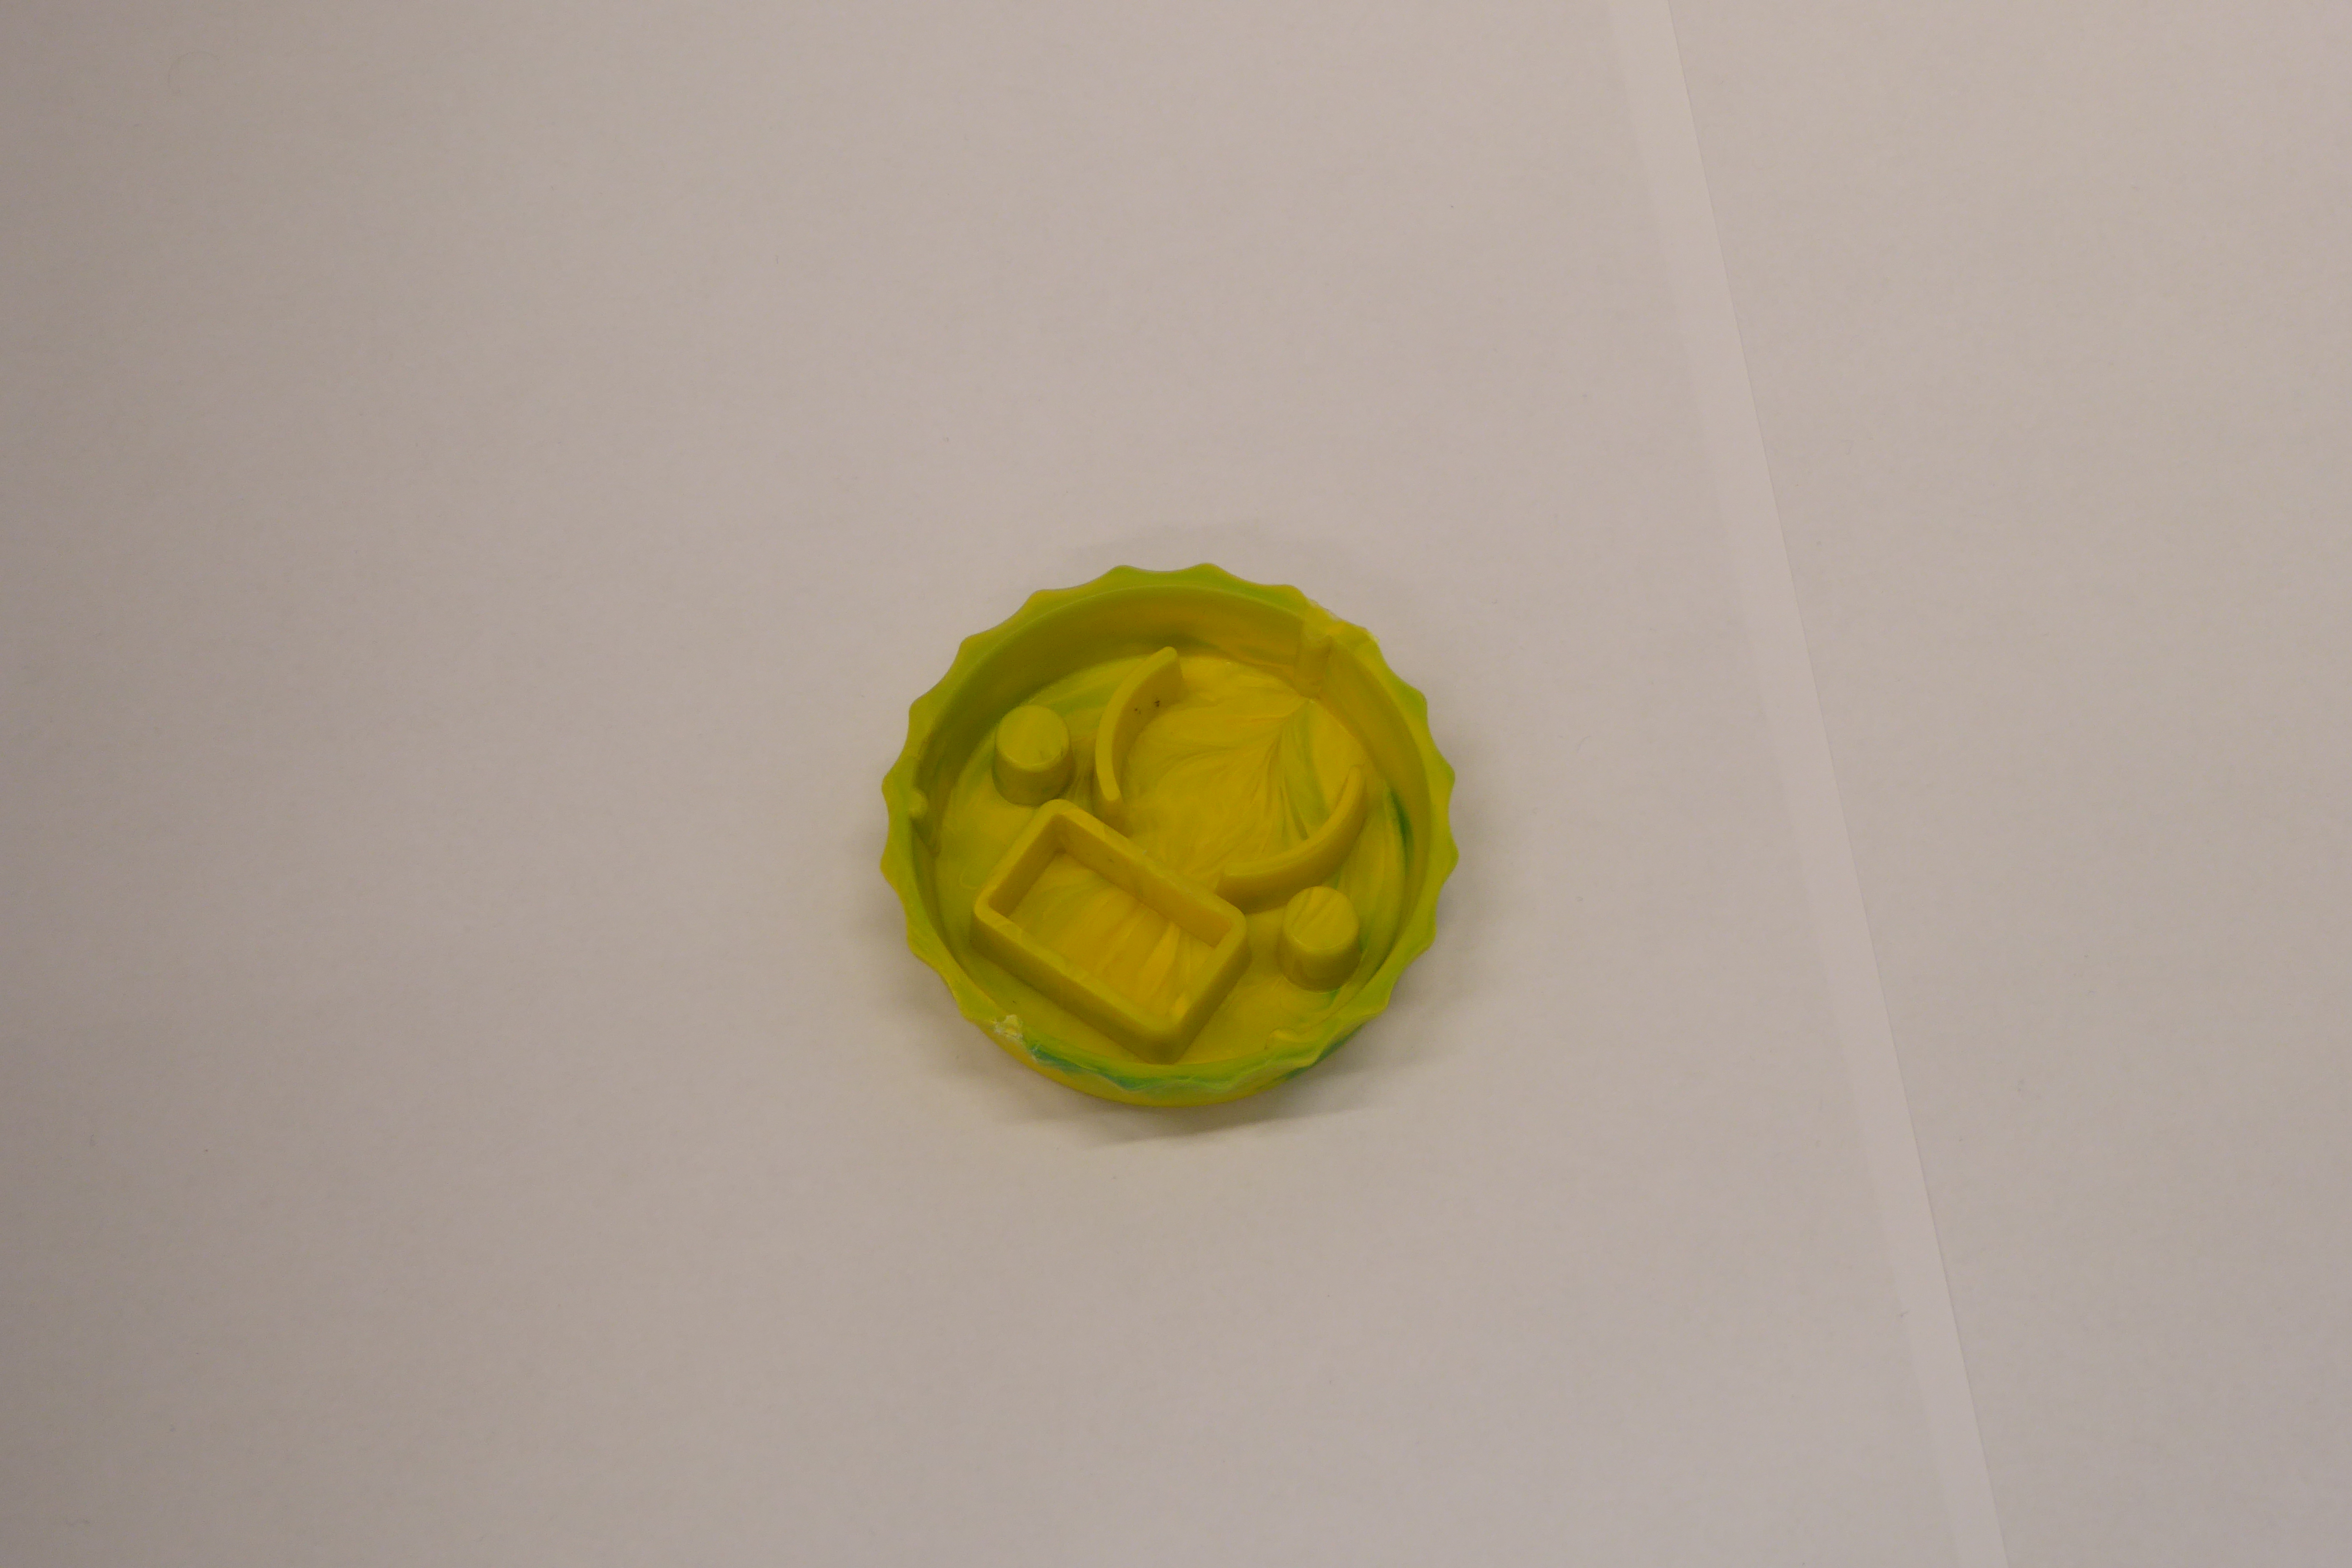
Label: Bottle Opener - Cover